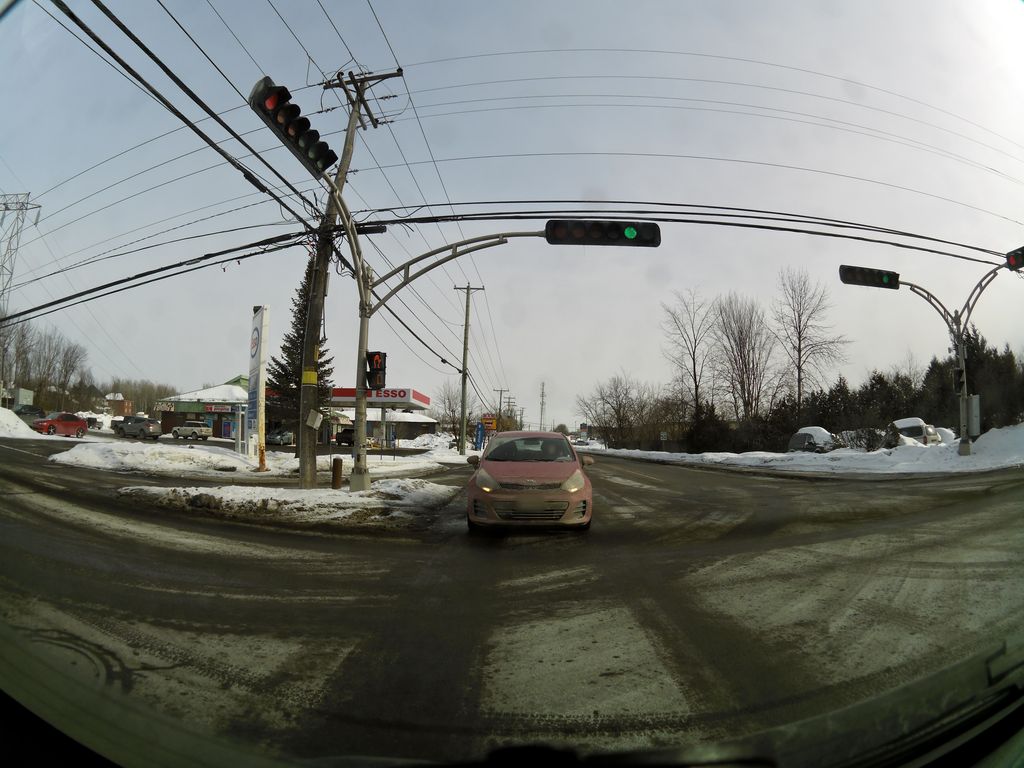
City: ottawa-gatineau